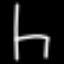
Label: chair